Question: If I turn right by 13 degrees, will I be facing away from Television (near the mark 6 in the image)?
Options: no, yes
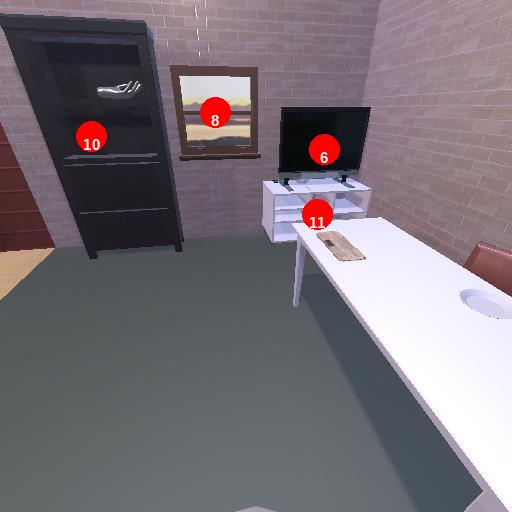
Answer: no